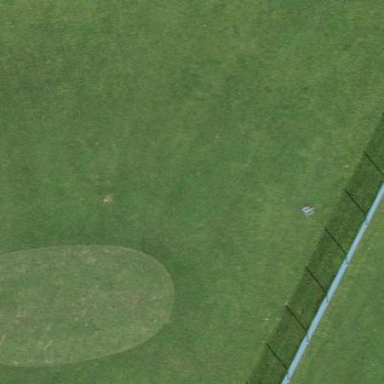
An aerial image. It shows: Grass area designated as golf tee.